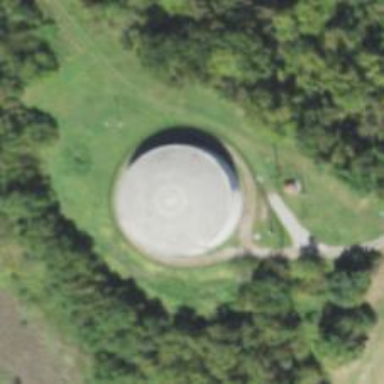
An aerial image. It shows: Storage tank that is man-made.